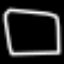
Label: square